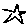
Label: star